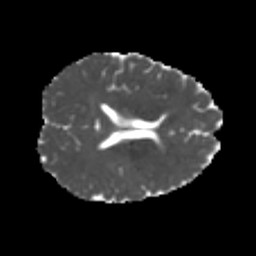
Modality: MD
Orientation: axial
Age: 20
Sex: female
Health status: healthy
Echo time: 0.074 s